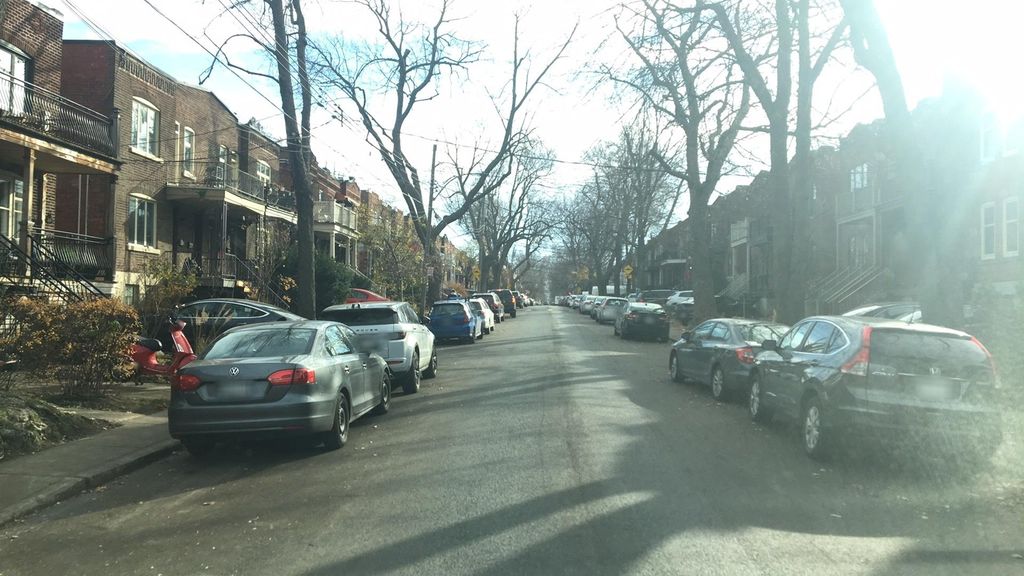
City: montreal